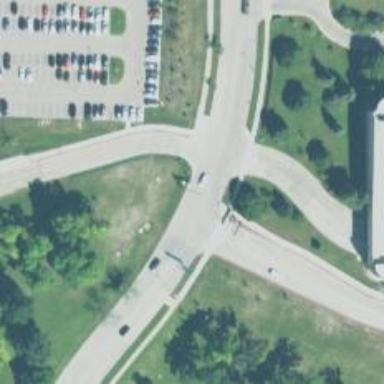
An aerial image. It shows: Zebra crossing on the road.